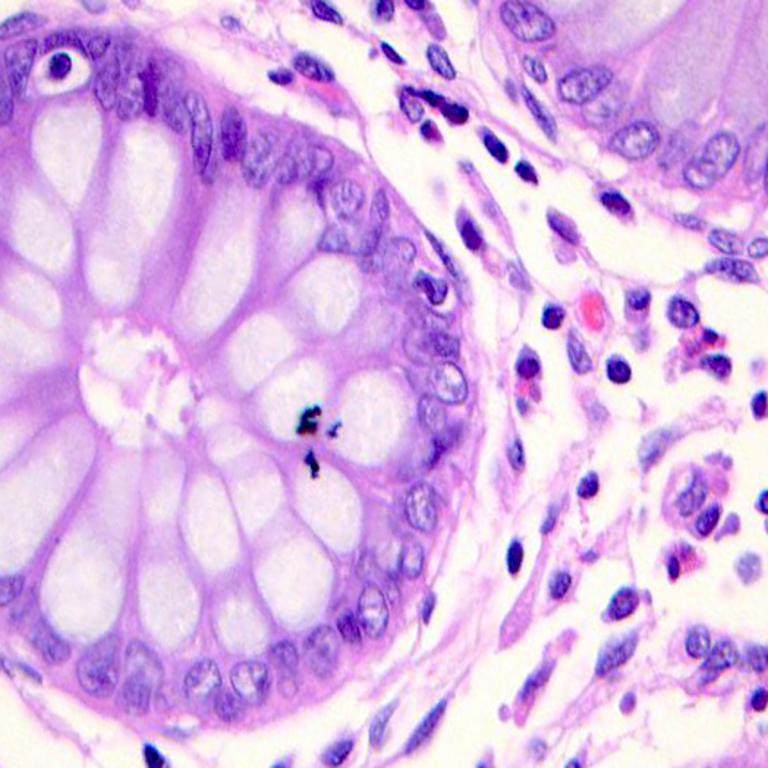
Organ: colon
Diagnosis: benign